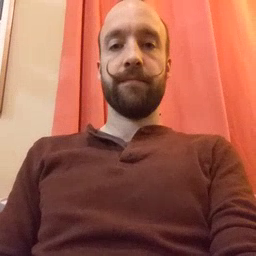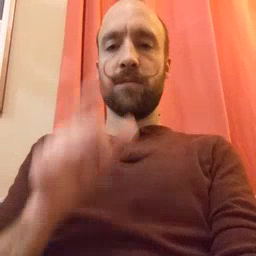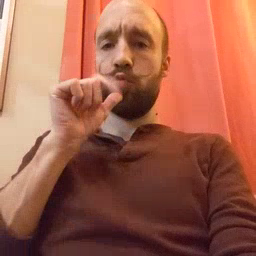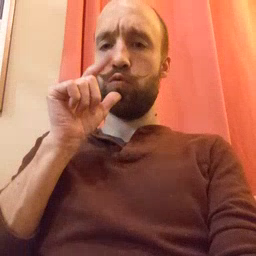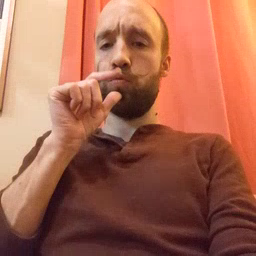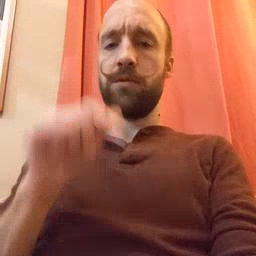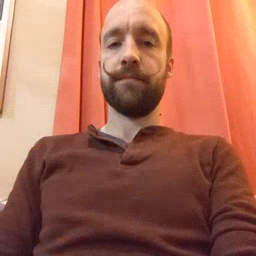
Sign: who